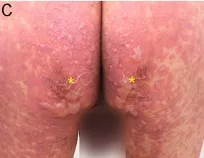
Dermatologic findings. (A-C) Initial inspection revealed generalized rash with blistering which was more severe in load-bearing areas (yellow asterisk), such as the hip, back, and posterior aspect of the arms.
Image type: medical_photograph (skin_photograph)